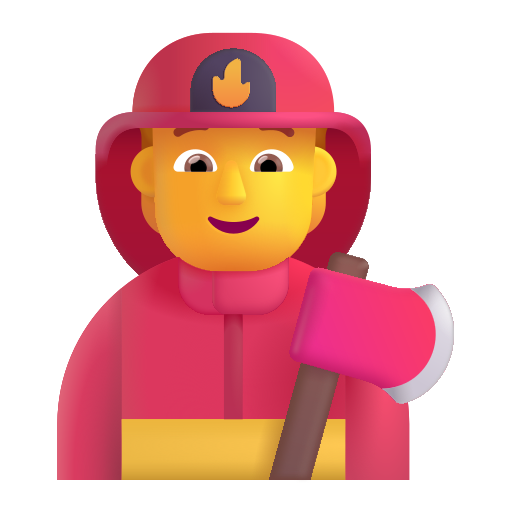
firefighter color default